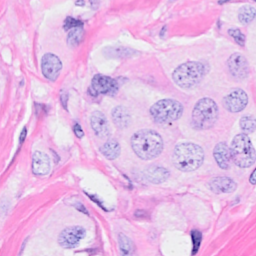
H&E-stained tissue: Breast